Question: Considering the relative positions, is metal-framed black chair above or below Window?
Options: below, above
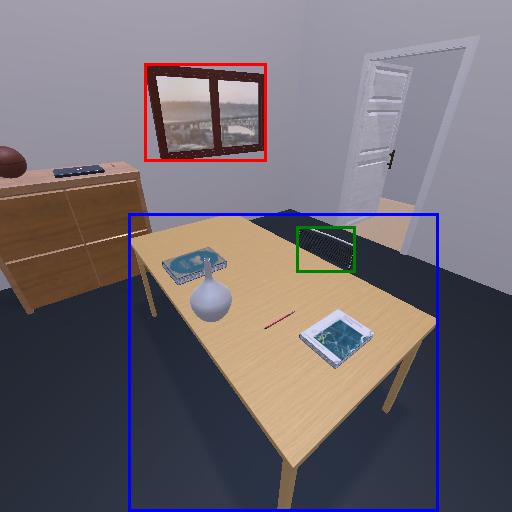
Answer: below